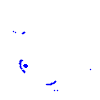
Particle: kaon